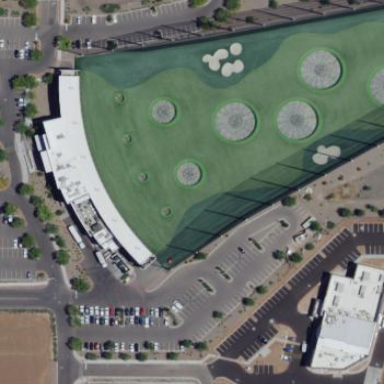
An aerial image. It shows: Sports centre with focus on golf activities.